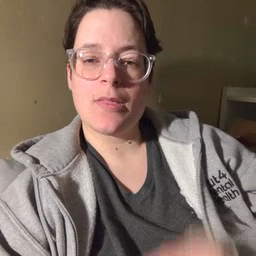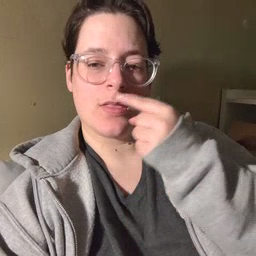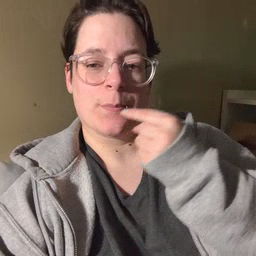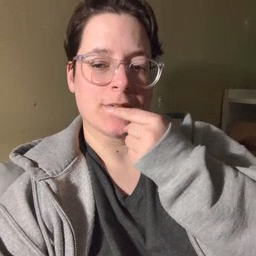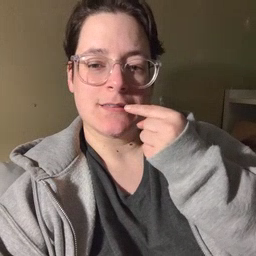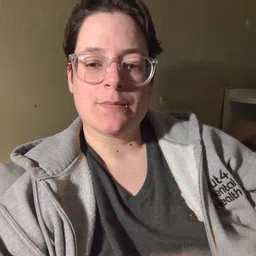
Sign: lips